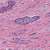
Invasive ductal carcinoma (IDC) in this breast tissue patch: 1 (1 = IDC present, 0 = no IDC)